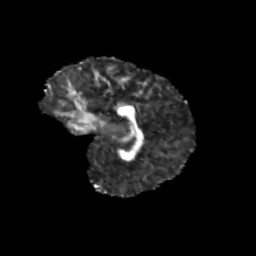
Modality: FA
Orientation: sagittal
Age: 12
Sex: female
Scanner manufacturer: siemens
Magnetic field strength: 3 T
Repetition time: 3.8 s
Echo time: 0.07 s